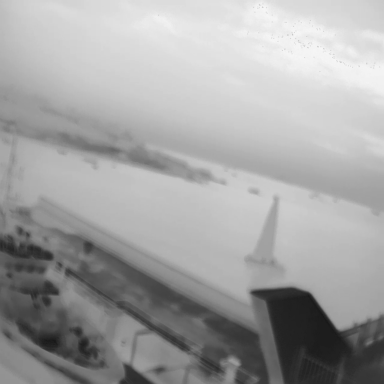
There are two objects shown in the infrared image, including a sailboat, and a container_ship.